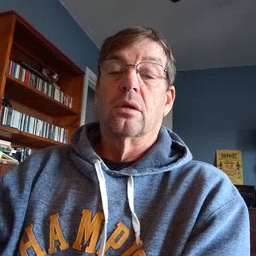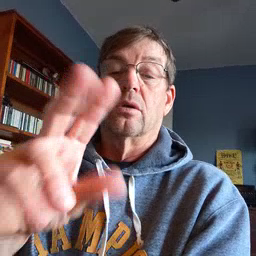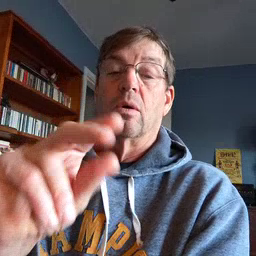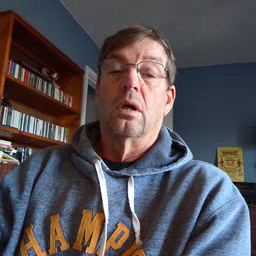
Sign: no